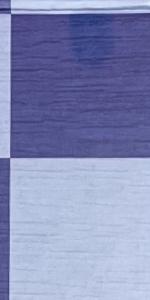
Label: Empty